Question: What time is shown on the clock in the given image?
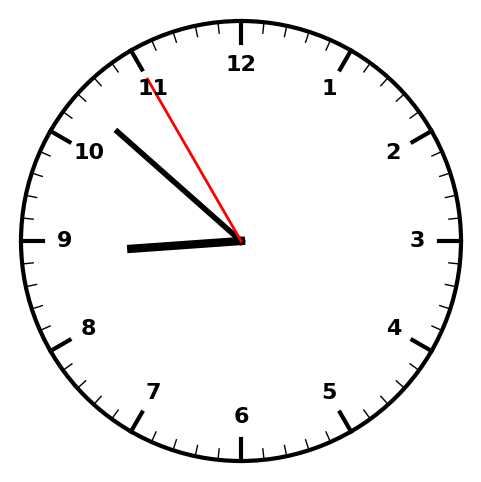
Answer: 08:51:55